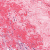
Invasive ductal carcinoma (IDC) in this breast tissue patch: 0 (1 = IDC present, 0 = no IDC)